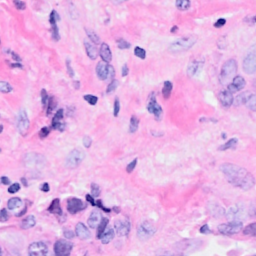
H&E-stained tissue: Breast